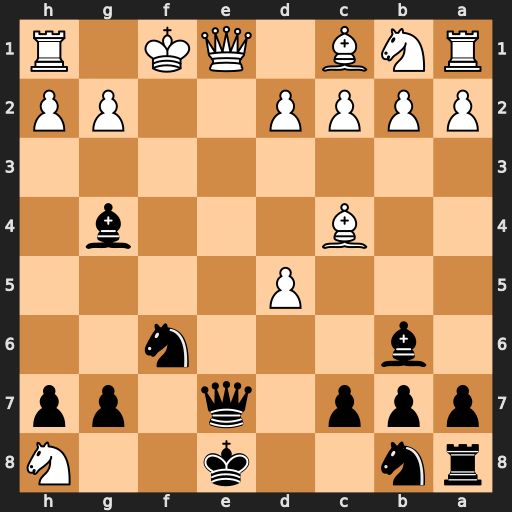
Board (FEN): rn2k2N/ppp1q1pp/1b3n2/3P4/2B3b1/8/PPPP2PP/RNB1QK1R
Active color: b
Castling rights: q
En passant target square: -
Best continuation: Ne4 d4 Qf6+ Kg1 Bxd4+ Be3 Qb6